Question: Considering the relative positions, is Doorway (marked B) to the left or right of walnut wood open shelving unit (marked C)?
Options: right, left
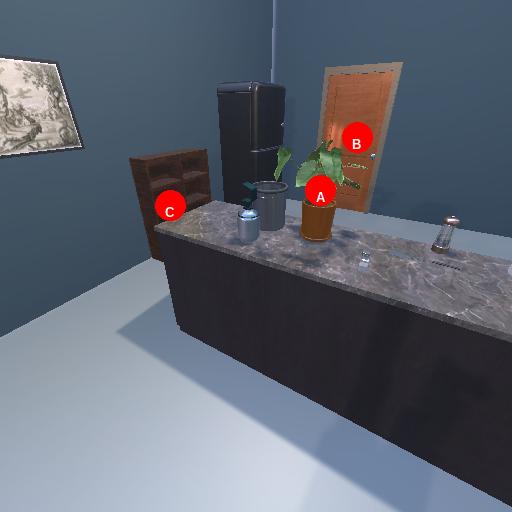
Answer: right